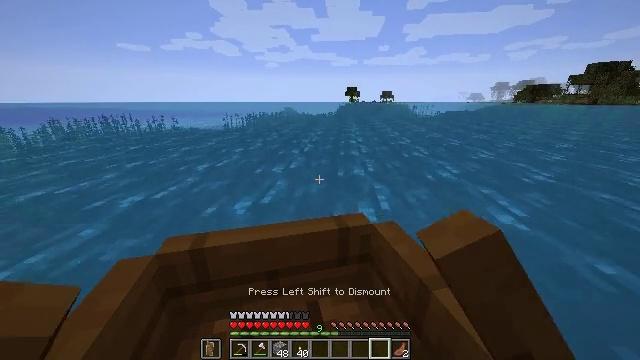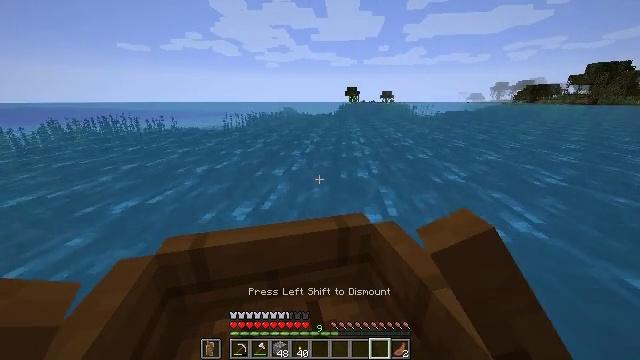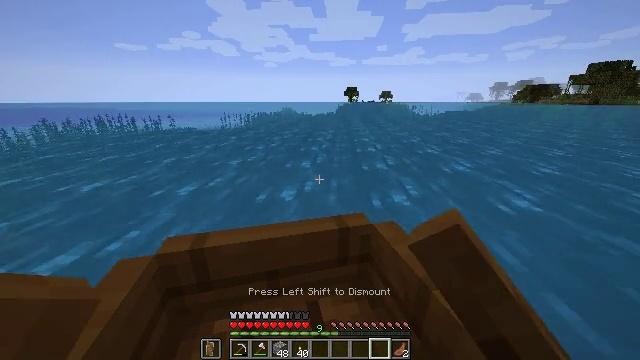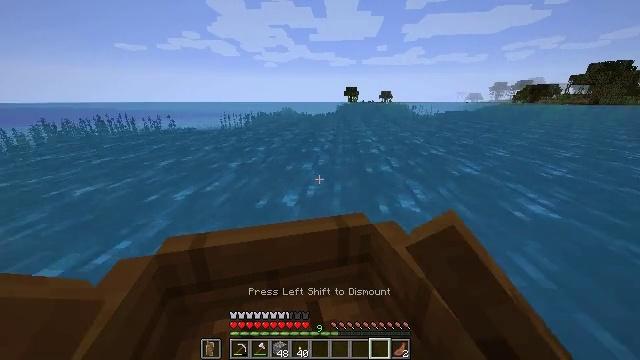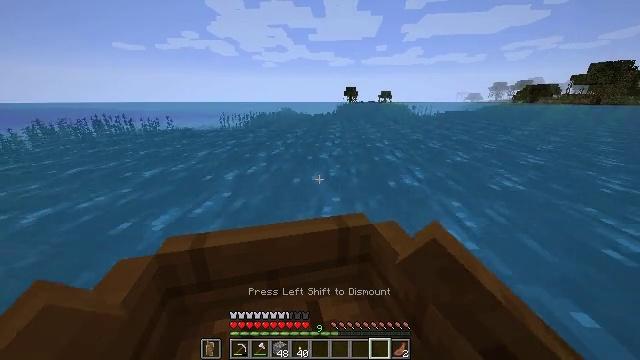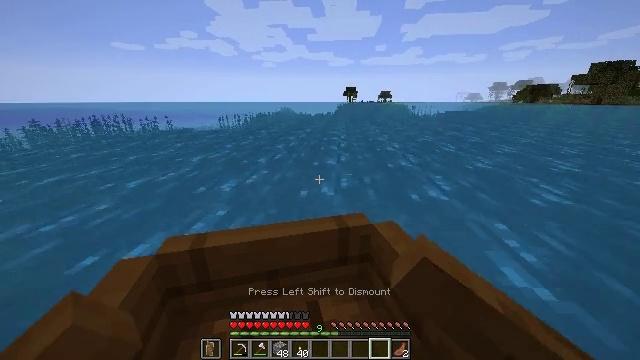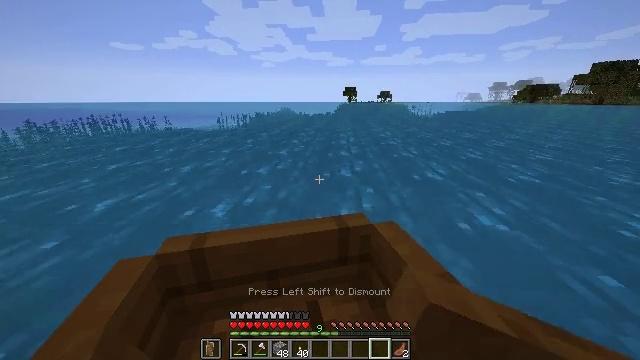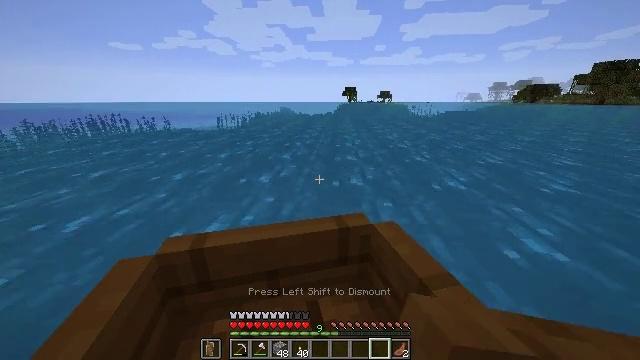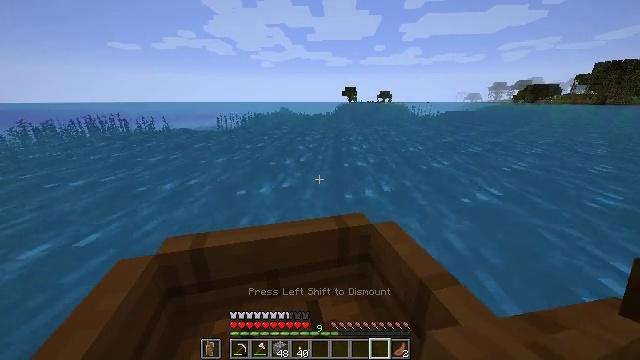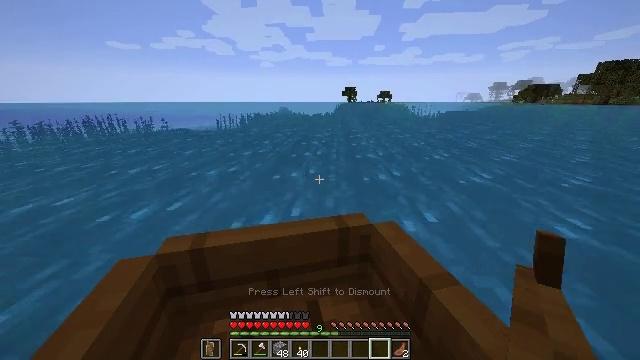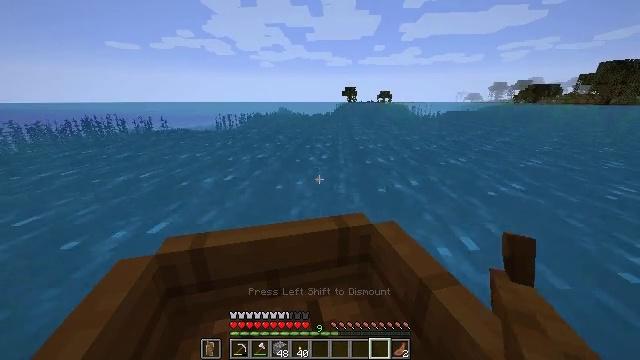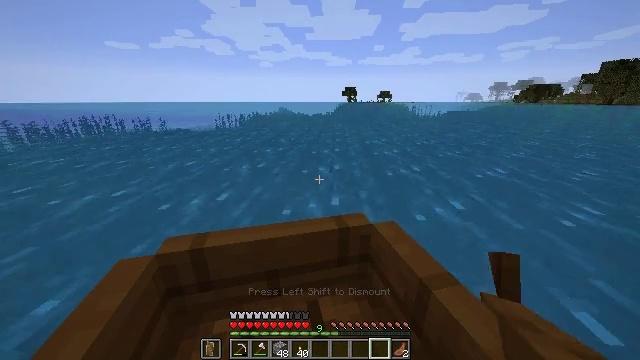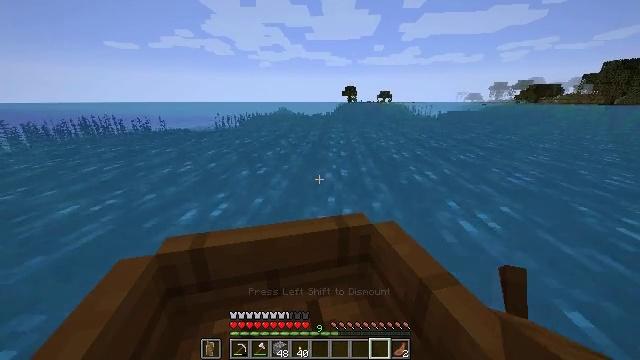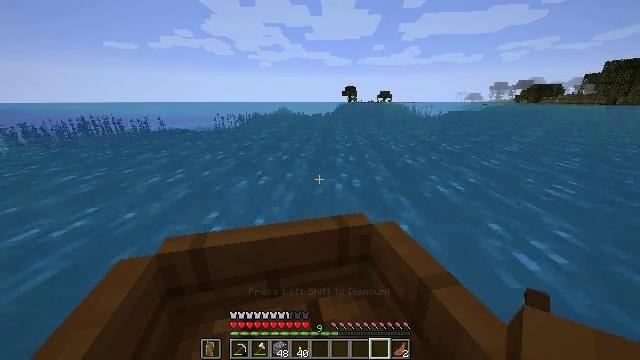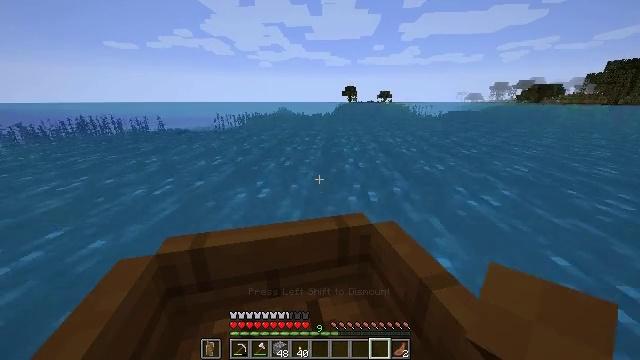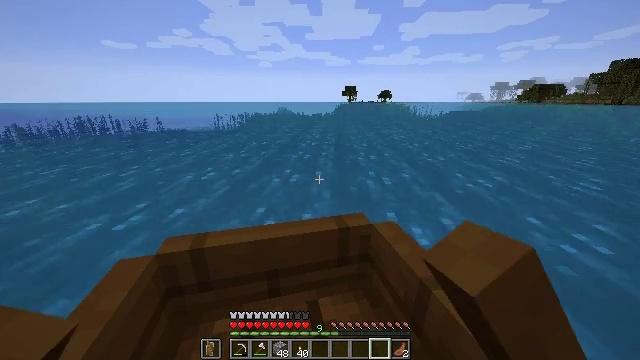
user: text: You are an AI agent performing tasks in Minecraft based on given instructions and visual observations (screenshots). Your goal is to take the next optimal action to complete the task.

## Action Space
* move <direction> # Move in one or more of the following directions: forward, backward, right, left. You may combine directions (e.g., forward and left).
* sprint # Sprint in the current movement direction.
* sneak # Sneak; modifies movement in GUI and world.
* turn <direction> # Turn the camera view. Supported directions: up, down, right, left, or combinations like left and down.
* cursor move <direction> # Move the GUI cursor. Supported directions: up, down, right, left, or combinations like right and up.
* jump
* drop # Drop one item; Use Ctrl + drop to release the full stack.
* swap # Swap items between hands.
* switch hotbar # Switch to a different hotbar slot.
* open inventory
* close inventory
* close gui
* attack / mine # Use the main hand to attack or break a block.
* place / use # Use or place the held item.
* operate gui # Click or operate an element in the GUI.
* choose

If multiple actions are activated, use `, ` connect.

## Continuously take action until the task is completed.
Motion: motion action
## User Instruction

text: Dive and mine the kelp.
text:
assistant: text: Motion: move forward, sprint
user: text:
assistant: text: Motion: move forward, sprint
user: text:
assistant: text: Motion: move forward, sprint
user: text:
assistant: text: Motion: move forward, sprint
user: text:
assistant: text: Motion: move forward, sprint
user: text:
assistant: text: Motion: move forward, sprint
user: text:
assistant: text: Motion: move forward, sprint
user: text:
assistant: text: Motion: move forward, sprint
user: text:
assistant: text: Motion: move forward, sprint
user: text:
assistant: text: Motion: move forward, sprint
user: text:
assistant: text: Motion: move forward, sprint
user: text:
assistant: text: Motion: move forward, sprint
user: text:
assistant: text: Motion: move forward, sprint
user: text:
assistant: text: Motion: move forward, sprint
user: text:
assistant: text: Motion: move forward, sprint
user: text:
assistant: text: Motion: move forward, sprint
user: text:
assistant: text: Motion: move forward, sprint
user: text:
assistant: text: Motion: move forward, sprint
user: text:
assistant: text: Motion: move forward, sprint
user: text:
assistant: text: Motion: move forward, sprint
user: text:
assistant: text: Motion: move forward, sprint
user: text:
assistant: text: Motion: move forward, sprint
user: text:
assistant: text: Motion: move forward, sprint
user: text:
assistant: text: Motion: move forward, sprint
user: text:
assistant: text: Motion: move forward, sprint
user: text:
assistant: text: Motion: move forward, sprint
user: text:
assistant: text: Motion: move forward, sprint
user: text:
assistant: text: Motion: move forward, sprint
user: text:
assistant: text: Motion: move forward, sprint
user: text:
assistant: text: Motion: move forward, sprint